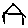
Label: house